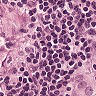
Metastatic tissue present: yes